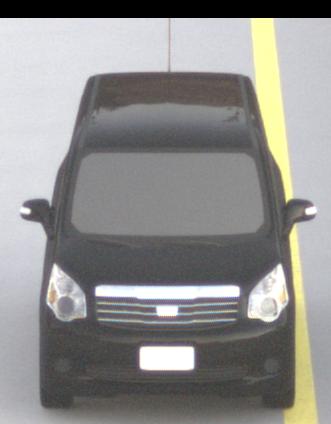
Make: Toyota
Model: Noah
Detailed model: Voxy R70G
Model produced from: 2007
Model produced until: 2013
Doors: 5
Color: black
Road condition: dry road
Daytime: sunrise or sunset
Contrast: low contrast